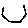
Label: hexagon